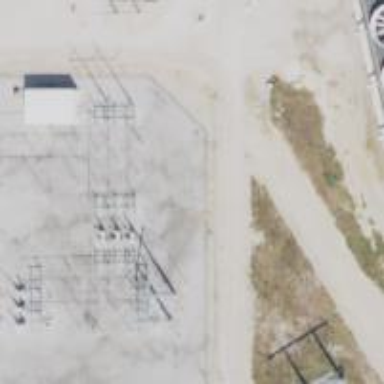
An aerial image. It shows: Switch used for power control.